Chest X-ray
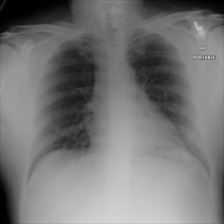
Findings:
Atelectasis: negative
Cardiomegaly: negative
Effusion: negative
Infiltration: negative
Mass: negative
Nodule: negative
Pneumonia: negative
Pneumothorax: negative
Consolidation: negative
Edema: negative
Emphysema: negative
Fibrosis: negative
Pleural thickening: negative
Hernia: negative